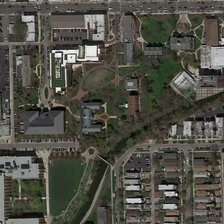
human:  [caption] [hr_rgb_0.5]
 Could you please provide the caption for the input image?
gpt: they are black, white, brown buildings, gray roads, green trees and grassland .

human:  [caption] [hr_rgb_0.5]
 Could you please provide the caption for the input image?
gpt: there are buildings, trees, roads and grassland .

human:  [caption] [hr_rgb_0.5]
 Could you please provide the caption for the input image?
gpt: they are black, white, brown buildings, gray roads, green trees and grassland .

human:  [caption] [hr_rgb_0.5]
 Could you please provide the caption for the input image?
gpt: there are buildings, trees, roads and grassland .

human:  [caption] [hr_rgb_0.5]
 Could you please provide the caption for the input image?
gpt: there are buildings, trees, roads and grassland .